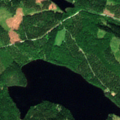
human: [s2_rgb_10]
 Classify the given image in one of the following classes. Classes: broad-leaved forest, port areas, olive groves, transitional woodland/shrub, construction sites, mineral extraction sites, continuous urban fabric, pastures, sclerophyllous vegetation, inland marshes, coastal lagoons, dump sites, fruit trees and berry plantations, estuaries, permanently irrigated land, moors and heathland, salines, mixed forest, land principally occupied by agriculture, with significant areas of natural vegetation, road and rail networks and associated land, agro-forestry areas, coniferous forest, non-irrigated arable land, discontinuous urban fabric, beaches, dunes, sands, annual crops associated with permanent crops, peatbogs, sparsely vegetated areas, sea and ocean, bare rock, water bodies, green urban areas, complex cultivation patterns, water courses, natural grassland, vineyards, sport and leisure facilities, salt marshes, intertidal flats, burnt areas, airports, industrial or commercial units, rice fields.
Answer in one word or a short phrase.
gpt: broad-leaved forest, coniferous forest, mixed forest, transitional woodland/shrub, water bodies